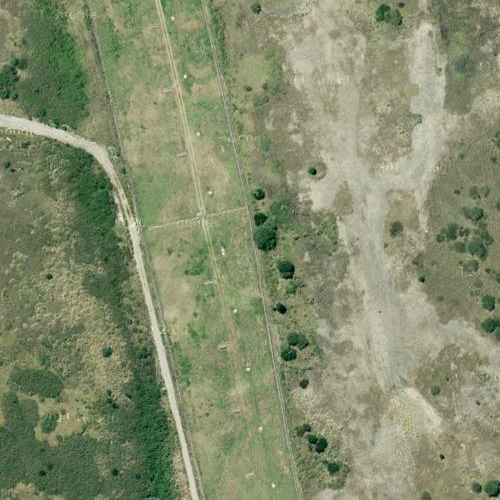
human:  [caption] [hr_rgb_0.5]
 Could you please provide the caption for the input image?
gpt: A meadow with a big bunker and some green bushes on it while a highway passed by .

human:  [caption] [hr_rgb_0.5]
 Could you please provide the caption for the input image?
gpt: A meadow with bunkers and bushes while a highway passed by .

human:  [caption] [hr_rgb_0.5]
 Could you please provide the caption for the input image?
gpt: A meadow with some green bushes and a big bunker on it .

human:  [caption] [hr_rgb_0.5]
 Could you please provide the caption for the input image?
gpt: This is a meadow with a big bunker and some green bushes on it while a highway passed by .

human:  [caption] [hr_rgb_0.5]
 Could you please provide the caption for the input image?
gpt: Some green bushes and big bunkers on the meadow while a highway passed by .